Question: I have a spreadsheet with working VBA to copy certain cells to another worksheet when a condition is met.
Currently I have tick boxes (in column C) which are linked to a cell to the right of it (column D) so when the cell reads TRUE the code copies the name and the cost associated with it. I also have a reset button which empties any checked tick boxes and therefore changes all the cells in column D (please see attached image) to FALSE.

The problem is this; I have added some additional names which requires the user to state the number associated with it so the tick box in these instances have been replaced with a drop down with options from 0 to 6, however the reset button still causes the cell next to the drop downs to read as FALSE.
My question therefore is, how do I amend the code (please see below) to copy the name and the cost where the tick boxes state TRUE (in column D) and the drop downs state a number other than 0 (in column C)?
'''
[Private Sub CommandButton1_Click()
Dim lastrow As Long, erow As Long
'to check the last filled row on sheet named one
lastrow = Worksheets("one").Cells(Rows.Count, 2).End(xlUp).Row
For i = 2 To lastrow
If Worksheets("one").Cells(i, 4).Value = "TRUE" Then
Worksheets("one").Cells(i, 2).Copy
erow = Worksheets("two").Cells(Rows.Count, 1).End(xlUp).Row
Worksheets("one").Paste Destination:=Worksheets("two").Cells(erow + 1, 1)
Worksheets("one").Cells(i, 5).Copy
Worksheets("one").Paste Destination:=Worksheets("two").Cells(erow + 1, 2)
End If
Next i
End Sub][1]
'''
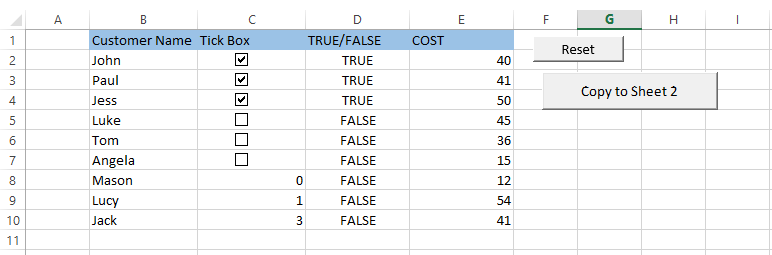
Answer: My first answer on Stack Overflow. I'm sure there's a more efficient way to do it, but this seems to work at least.
'''
Private Sub CommandButton1_Click()
Dim lastrow As Long, erow As Long
'to check the last filled row on sheet named one
lastrow = Worksheets("one").Cells(Rows.Count, 2).End(xlUp).Row
For i = 2 To lastrow
If Worksheets("one").Cells(i, 4).Value = True Then
Worksheets("one").Cells(i, 2).Copy
erow = Worksheets("two").Cells(Rows.Count, 1).End(xlUp).Row
Worksheets("one").Paste Destination:=Worksheets("two").Cells(erow + 1, 1)
Worksheets("one").Cells(i, 5).Copy
Worksheets("one").Paste Destination:=Worksheets("two").Cells(erow + 1, 2)
ElseIf Worksheets("one").Cells(i, 3).Value >= 1 And Worksheets("one").Cells(i, 3).Value <= 6 Then
Worksheets("one").Cells(i, 2).Copy
erow = Worksheets("two").Cells(Rows.Count, 1).End(xlUp).Row
Worksheets("one").Paste Destination:=Worksheets("two").Cells(erow + 1, 1)
Worksheets("one").Cells(i, 5).Copy
Worksheets("one").Paste Destination:=Worksheets("two").Cells(erow + 1, 2)
End If
Next i
End Sub
'''